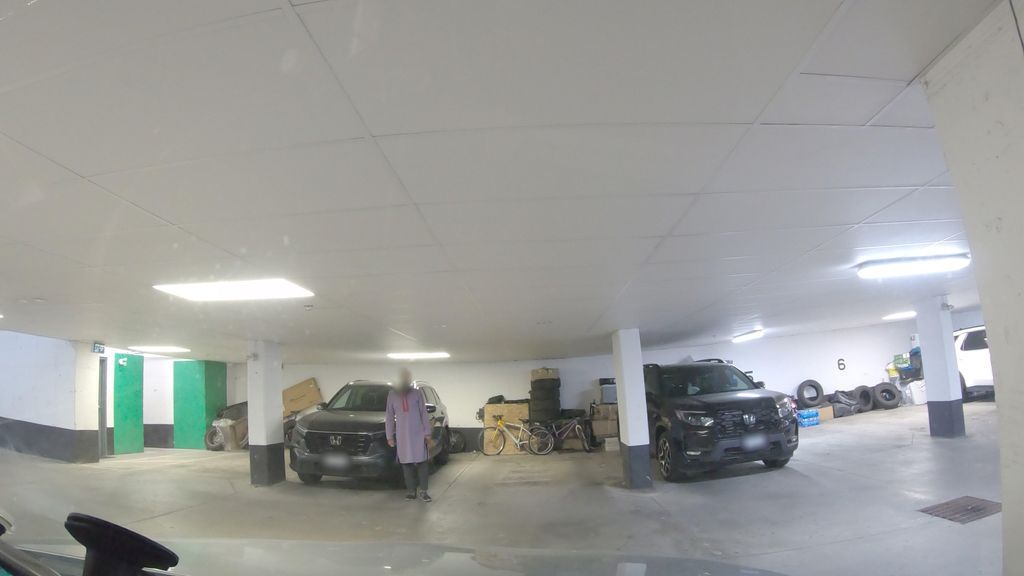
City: toronto